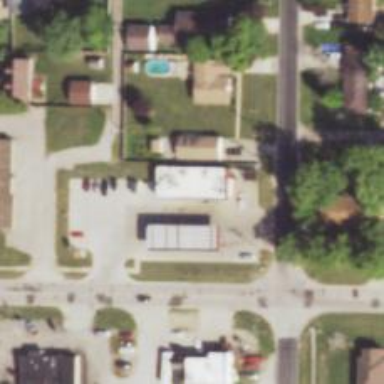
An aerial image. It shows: Convenience shop.